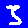
Digit: 3